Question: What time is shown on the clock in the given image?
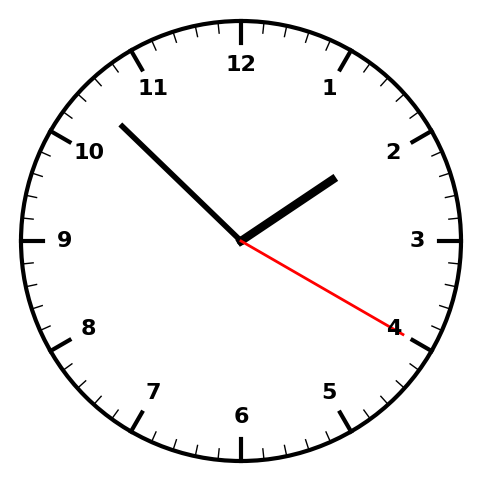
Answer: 01:52:20